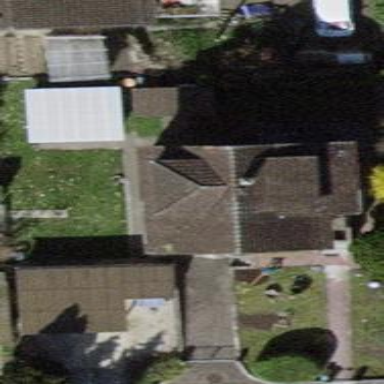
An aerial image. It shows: Pitched roof building.